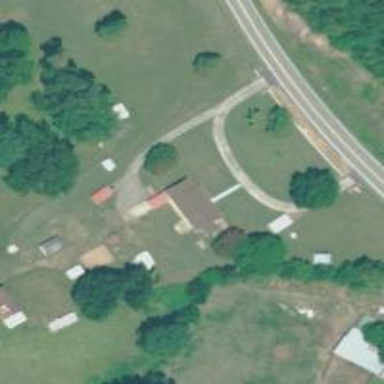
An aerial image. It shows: Driveway.